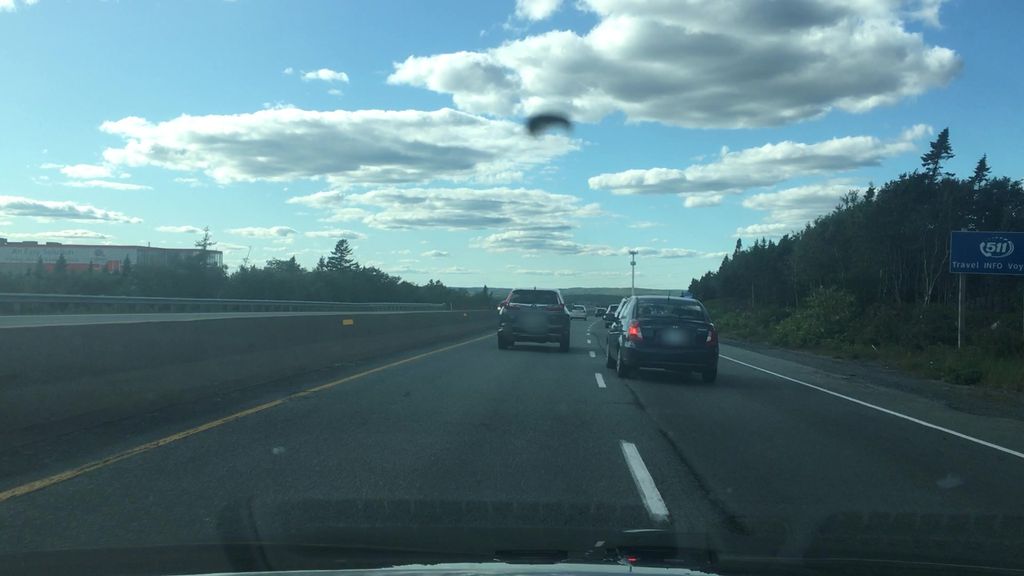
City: halifax